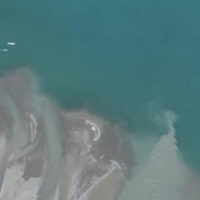
EUNIS habitat code: 14
Species observed at this site:
Chroicocephalus ridibundus